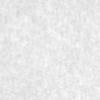
Label: no_change